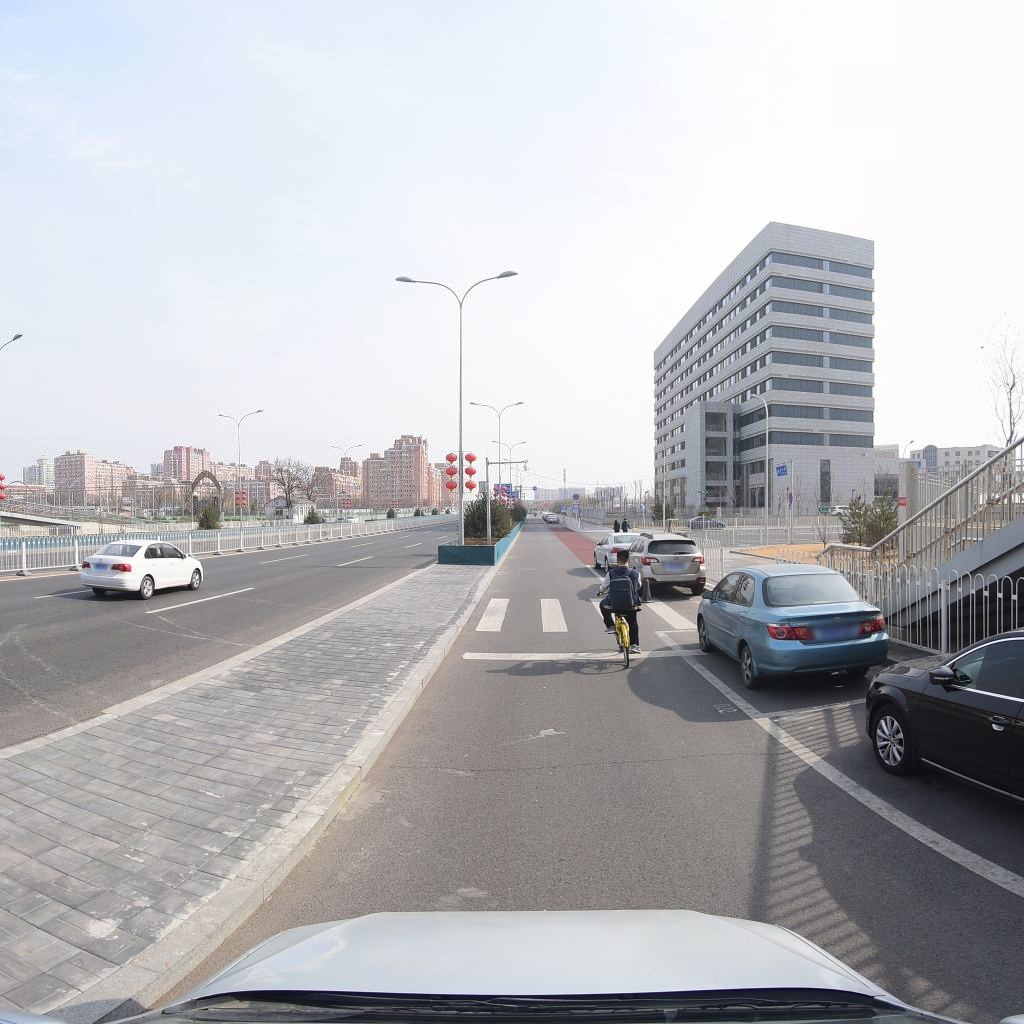
Region: Fengtai
Road damage annotations: transverse crack